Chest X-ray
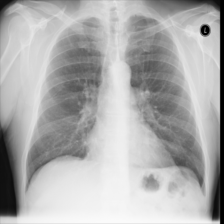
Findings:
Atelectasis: negative
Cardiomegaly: negative
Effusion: negative
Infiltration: negative
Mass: negative
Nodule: negative
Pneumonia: negative
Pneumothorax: negative
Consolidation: negative
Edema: negative
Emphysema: negative
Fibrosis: negative
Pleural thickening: negative
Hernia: negative